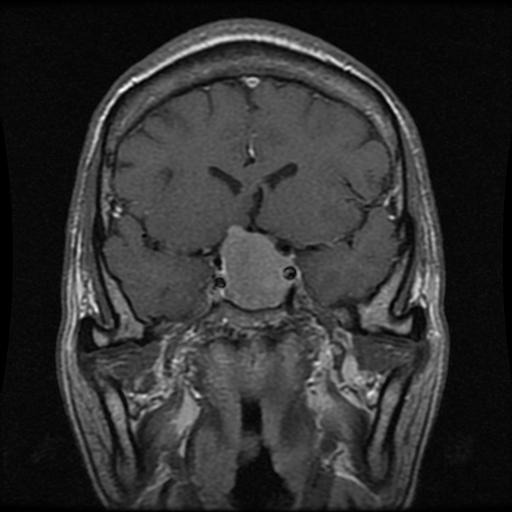
Label: pituitary